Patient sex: M
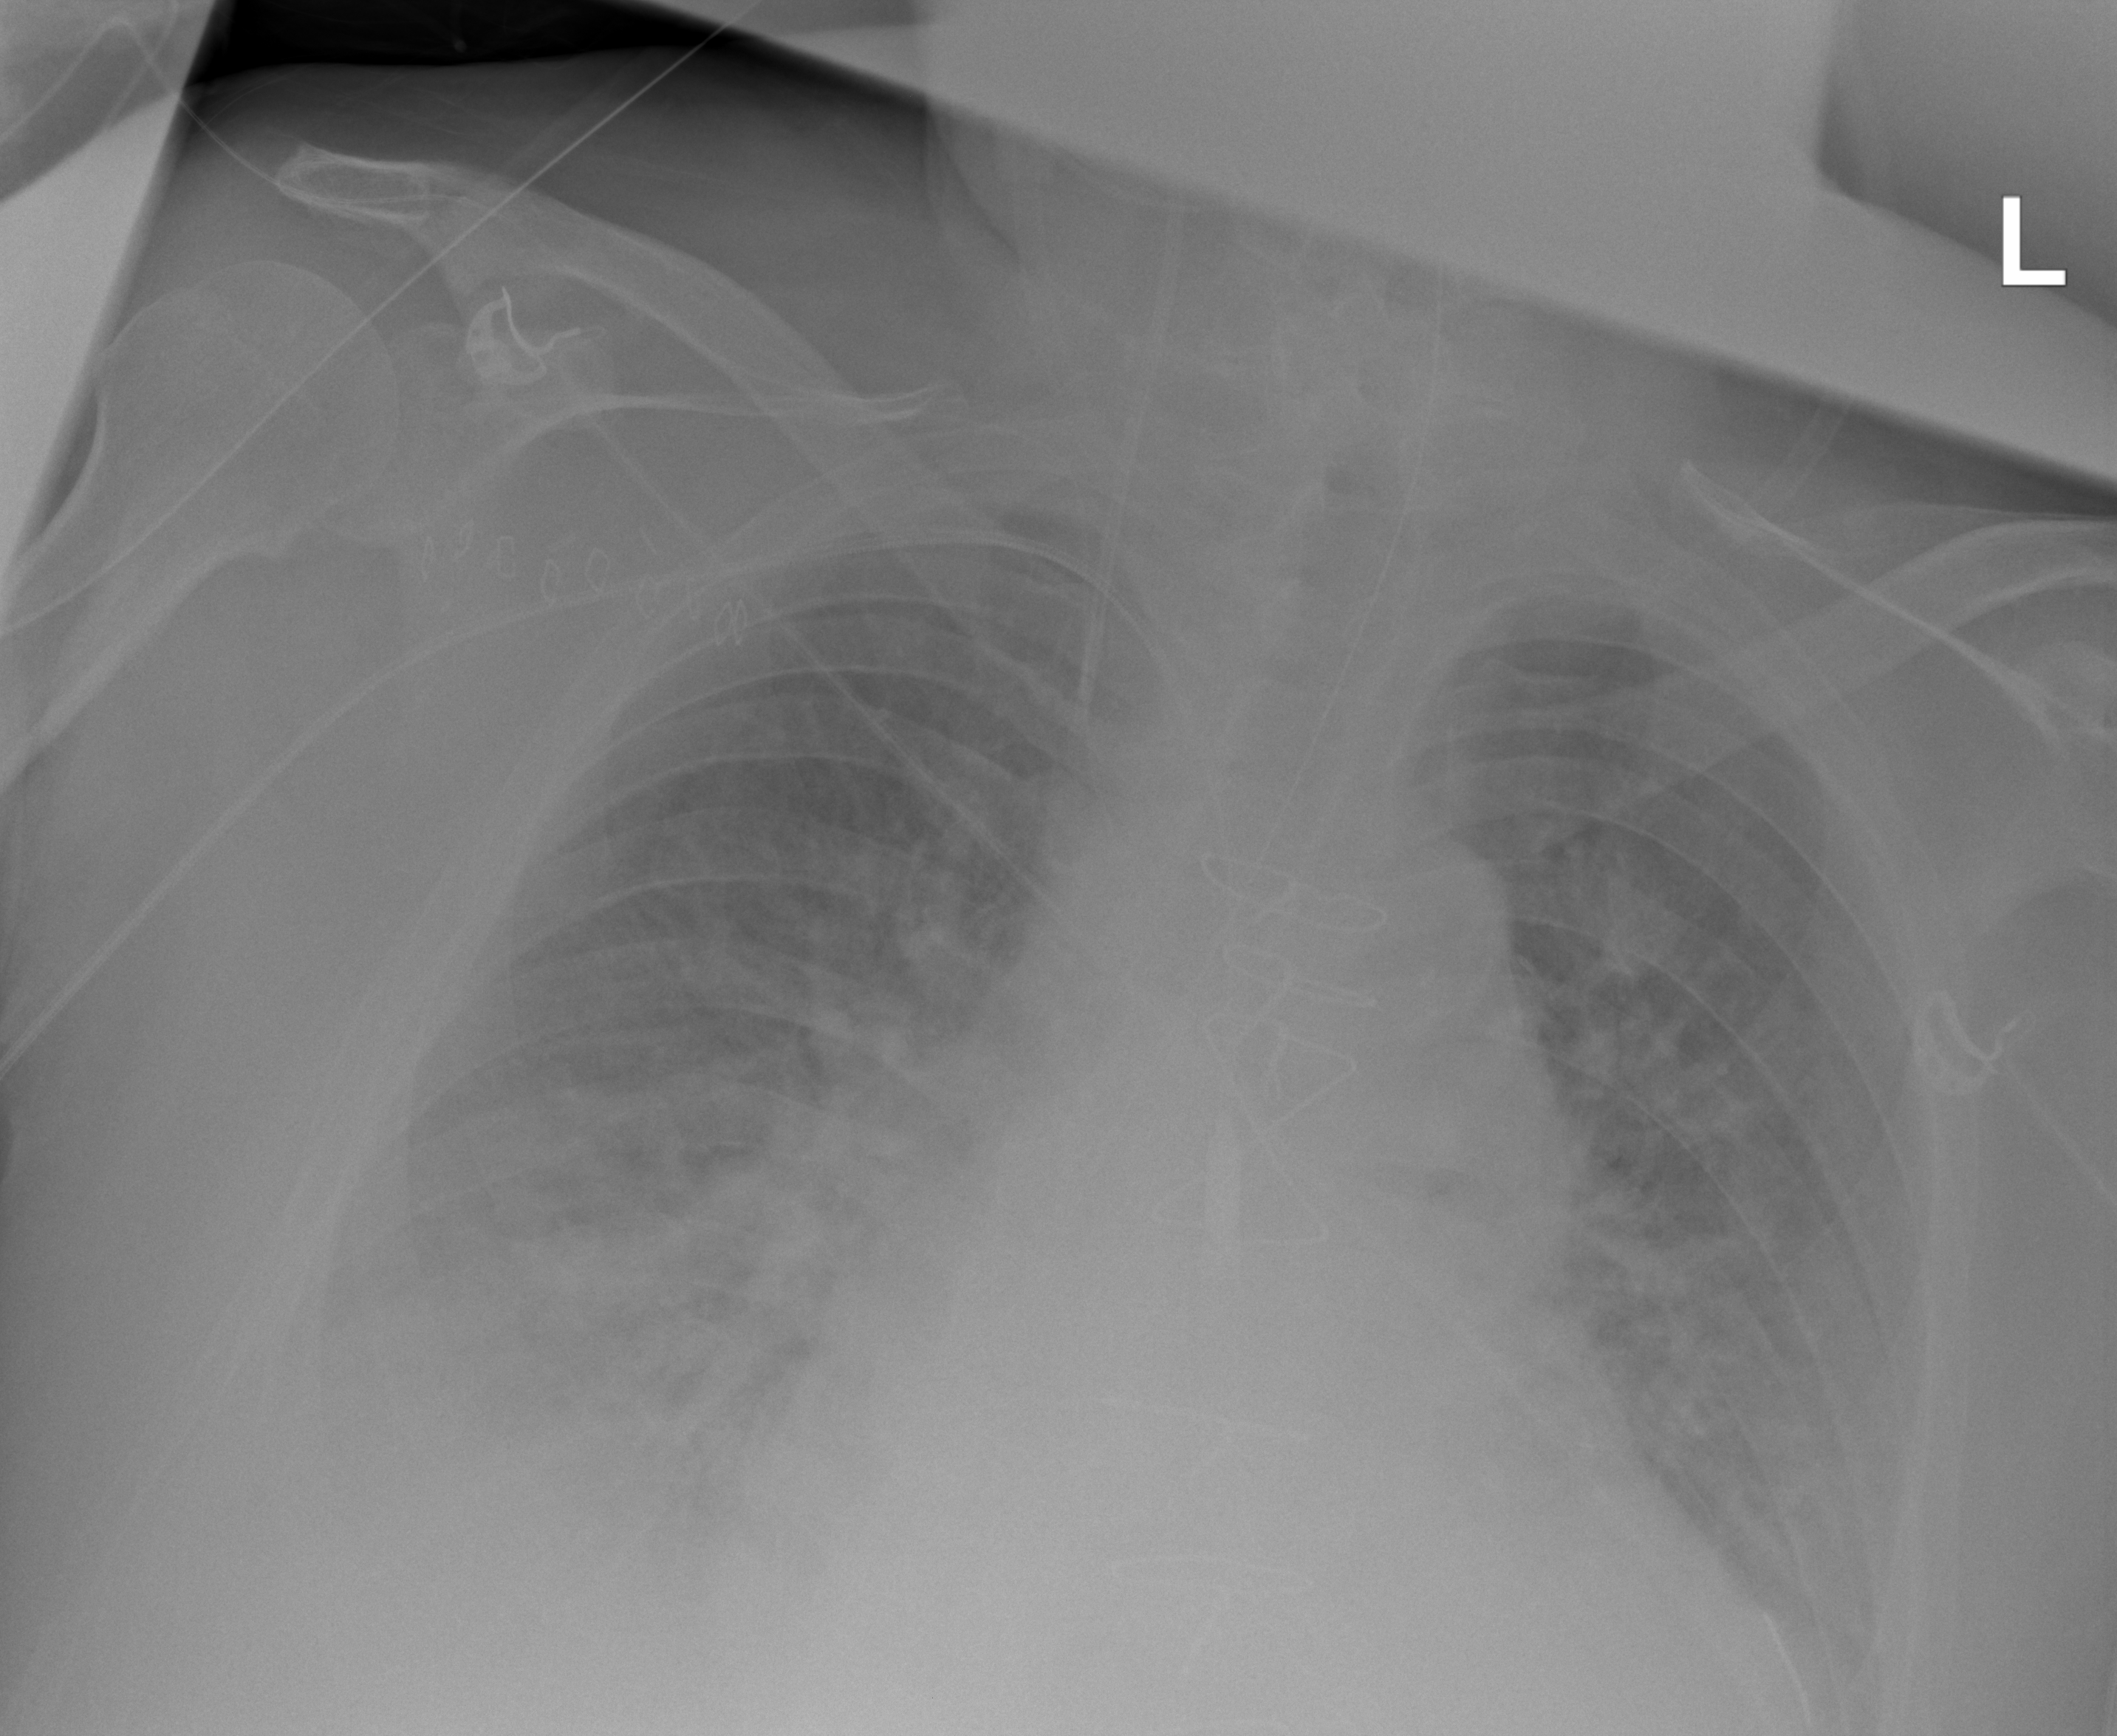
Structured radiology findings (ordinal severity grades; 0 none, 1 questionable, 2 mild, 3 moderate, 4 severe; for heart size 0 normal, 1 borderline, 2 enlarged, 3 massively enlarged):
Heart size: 3
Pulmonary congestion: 3
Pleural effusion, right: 3
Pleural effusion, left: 2
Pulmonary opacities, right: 1
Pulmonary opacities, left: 1
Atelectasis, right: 2
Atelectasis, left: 2